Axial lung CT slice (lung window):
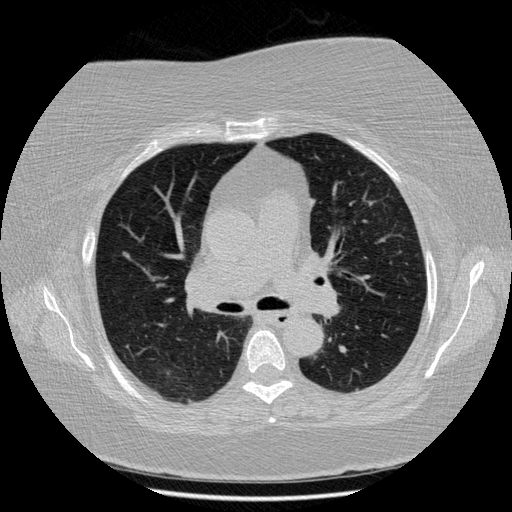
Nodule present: no